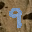
Label: 9